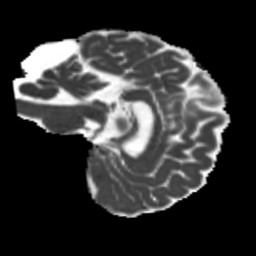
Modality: MD
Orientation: sagittal
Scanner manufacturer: siemens
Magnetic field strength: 3 T
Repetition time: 4 s
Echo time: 0.0594 s